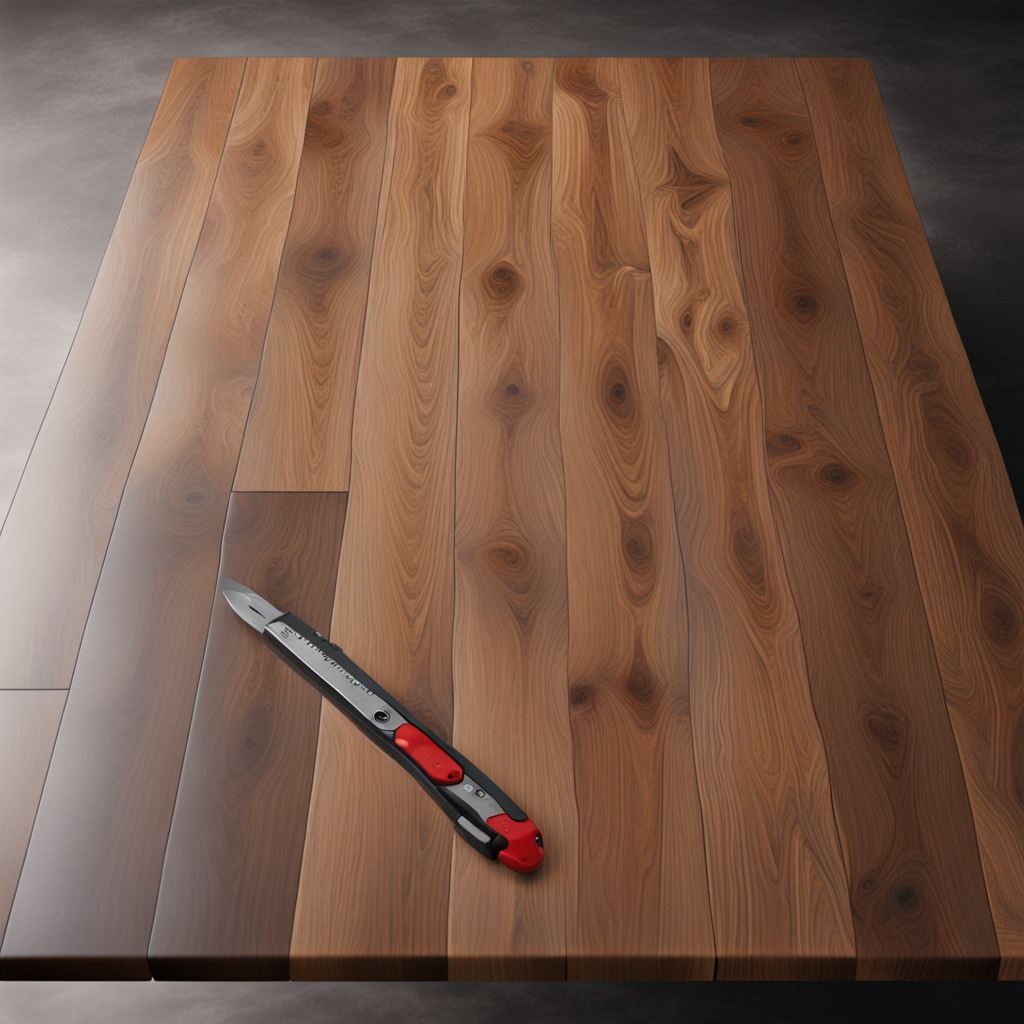
A utility knife lies on an oil-spilled wooden table in a vintage motorcycle garage.